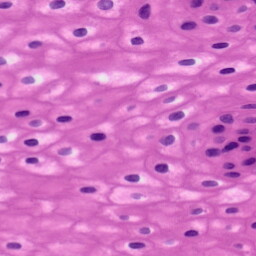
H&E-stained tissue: Tonsil